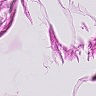
Metastatic tissue present: no